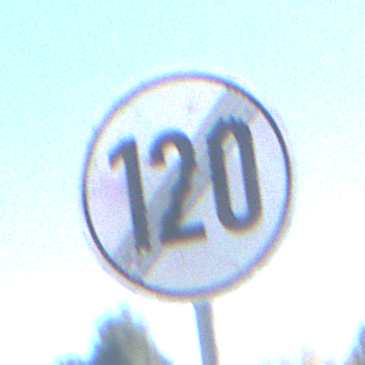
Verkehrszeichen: EndeGeschwindigkeit120
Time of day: MorningAfternoon
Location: Outdoor (Suburban)
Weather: PartlyCloudy
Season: NotSpecified
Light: Natural